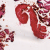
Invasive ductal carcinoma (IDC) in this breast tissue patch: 0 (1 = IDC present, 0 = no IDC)